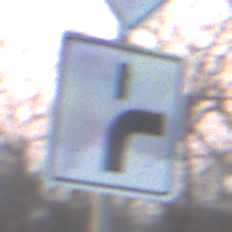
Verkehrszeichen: VerlaufVorfahrtsstrasse8
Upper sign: Vorfahrtsstrasse
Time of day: SunriseSunset
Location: Outdoor (Nature)
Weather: Clear
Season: NotSpecified
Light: Natural